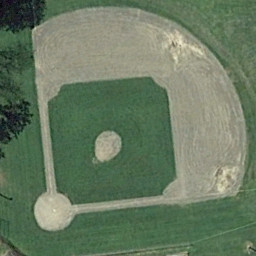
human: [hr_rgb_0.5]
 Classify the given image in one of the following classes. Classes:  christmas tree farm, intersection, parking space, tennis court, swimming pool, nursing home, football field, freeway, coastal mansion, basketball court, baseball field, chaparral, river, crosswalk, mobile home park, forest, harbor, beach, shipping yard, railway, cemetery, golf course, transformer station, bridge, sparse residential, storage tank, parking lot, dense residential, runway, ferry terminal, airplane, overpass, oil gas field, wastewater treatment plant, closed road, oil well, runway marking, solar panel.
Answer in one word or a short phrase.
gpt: baseball field